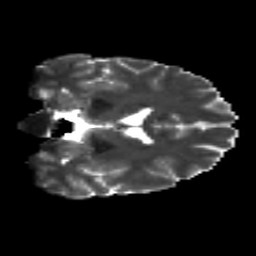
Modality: T2w
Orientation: coronal
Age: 21
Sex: male
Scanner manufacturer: siemens
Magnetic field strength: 3 T
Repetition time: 8.8 s
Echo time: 0.085 s